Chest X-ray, PA view. Patient: 54 years old, sex M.
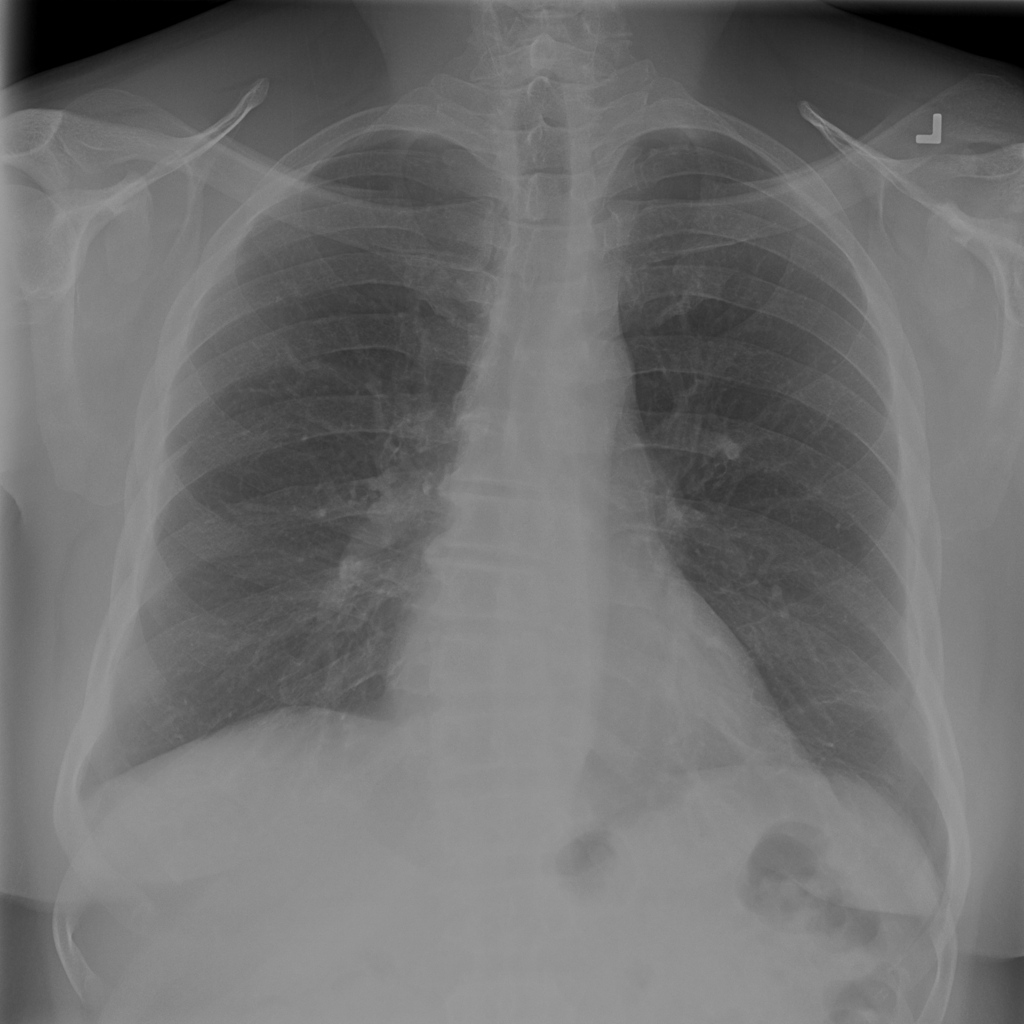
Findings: No Finding